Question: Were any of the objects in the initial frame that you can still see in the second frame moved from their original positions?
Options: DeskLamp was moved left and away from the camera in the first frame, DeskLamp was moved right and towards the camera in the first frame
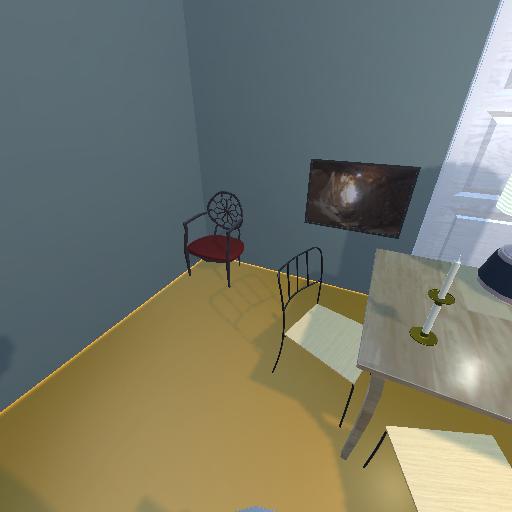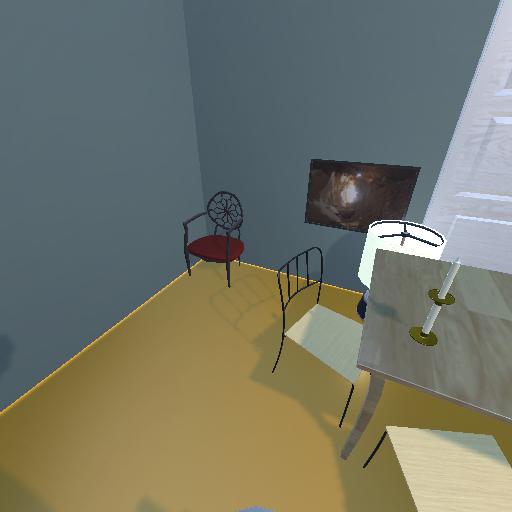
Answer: DeskLamp was moved left and away from the camera in the first frame